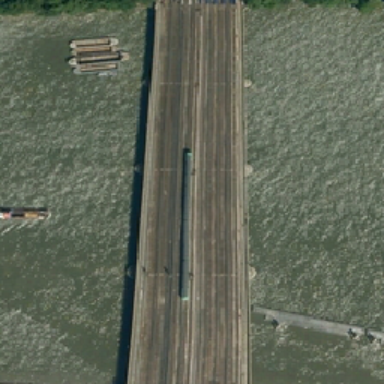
Four fishing boats are on the green river .